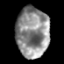
Tissue: prostate
Cell type: Epithelial cells
Senescence score: 0.3564
Nuclear area (px): 1620
Mean DAPI intensity: 141.431